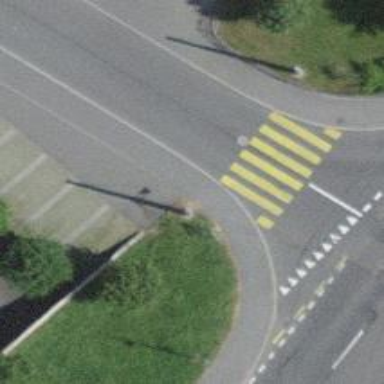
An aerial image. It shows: Kerb serving as barrier.